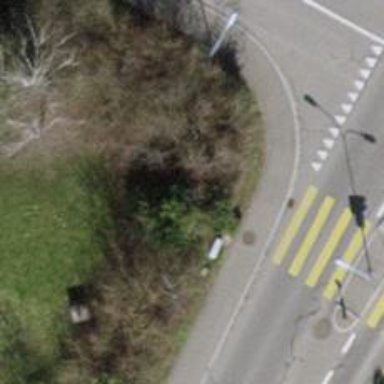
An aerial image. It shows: Kerb barrier.